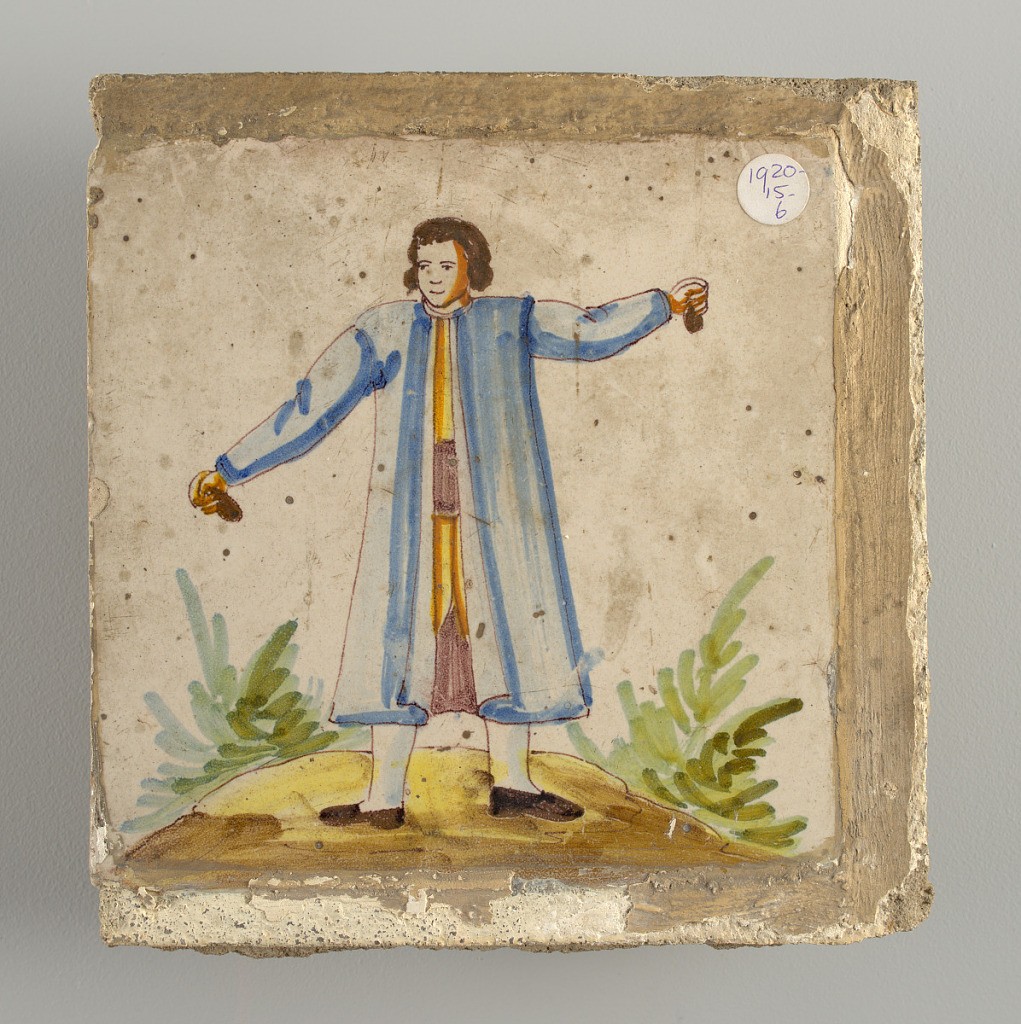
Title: Tile
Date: late 18th–early 19th century
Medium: Earthenware, glazed and high fire decoration
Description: Man in long blue coat, standing with outstreached arms.